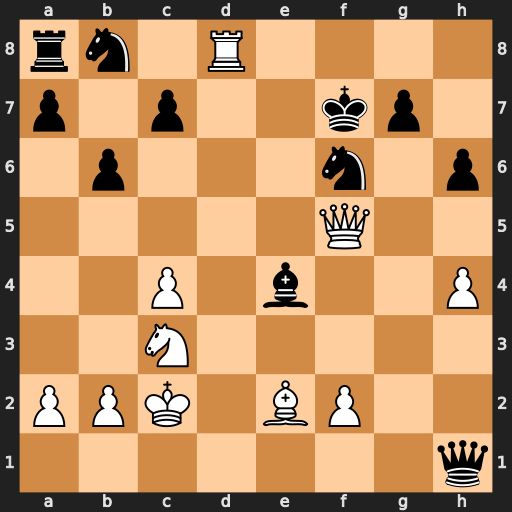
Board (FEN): rn1R4/p1p2kp1/1p3n1p/5Q2/2P1b2P/2N5/PPK1BP2/7q
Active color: w
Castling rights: -
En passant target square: -
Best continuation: Nxe4 Qxe4+ Qxe4 Nxe4 Bf3